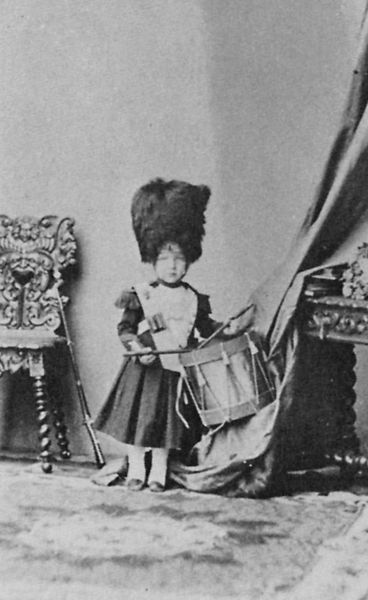
Titel: Der Kaiserliche Prinz
Künstler: Andrè Adolphe Eugené Disdéri
Institution: Privatsammlung
Schlagwörter: dunkel, schatten, weiß, mädchen, grau, hell, hintergrund, holz, hut, kleid, licht, raum, schwarz, stuhl, tisch, zimmer, tuch, haube, hochformat, muster, rock, teppich, alt, blond, jung, mütze, wand, barock, falten, kleidung, pelz, stehen, bild, holzstuhl, hände, instrument, möbel, portrait, porträt, vorhang, boden, kostüm, mantel, pose, stoff, kind, musik, england, stock, beine, schärpe, kopfbedeckung, schreibtisch, ecke, schuhe, klein, verkleidung, atelier, allein, junge, foto, fotografie, photographie, stern, schwarz weiss, militär, uniform, stöcke, helm, posieren, schuh, trommel, kleinkind, photo, schläger, gewehr, stuhlbeine, faltenrock, herz, fellmütze, pelzmütze, pelzkappe, vorhand, trommler, schlagen, brau, aufnahme, englisch, geschnitzt, spielzeug, zar, zelt, studio, schottland, tambour, britisch, verkleidet, trommeln, geschlitzt, grossbritanien, porträtfotografie, vorhangmotiv, geräusch, bärenmütze, gewinde, black watch, kilt, schottenrock, weip, pelzhaube, trommeö, bärenfellmütze, d, vporhang, trommelschlegel